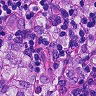
Metastatic tissue present: yes